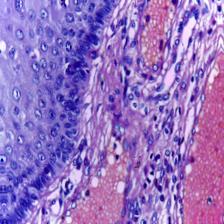
Diagnosis: Normal